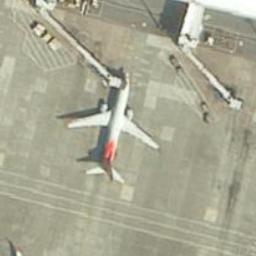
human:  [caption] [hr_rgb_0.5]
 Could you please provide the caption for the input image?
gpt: There is a cherry plane next to the terminal .

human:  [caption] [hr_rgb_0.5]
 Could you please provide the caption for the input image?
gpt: A plane with the red mark parked next to a boarding bridge .

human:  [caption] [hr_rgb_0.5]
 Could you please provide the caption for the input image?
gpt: An airplane was in the open space beside the buildings .

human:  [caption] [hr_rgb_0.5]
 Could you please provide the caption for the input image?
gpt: An aircraft with red tail was parked on the ground .

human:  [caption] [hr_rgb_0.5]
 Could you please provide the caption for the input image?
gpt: A plane is in the parking lot next to the building .